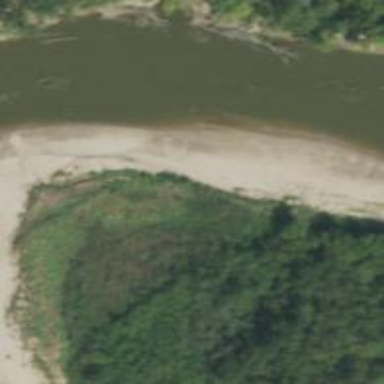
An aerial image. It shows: Beautiful river scene.